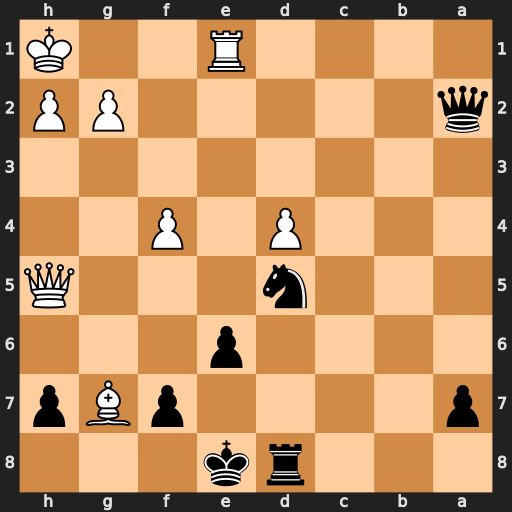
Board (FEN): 3rk3/p4pBp/4p3/3n3Q/3P1P2/8/q5PP/4R2K
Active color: b
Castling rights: -
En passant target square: -
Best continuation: Qxg2+ Kxg2 Nxf4+ Kf3 Nxh5